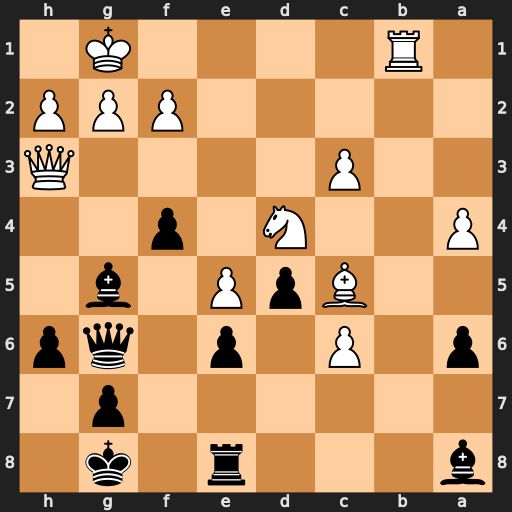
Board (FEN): b3r1k1/6p1/p1P1p1qp/2BpP1b1/P2N1p2/2P4Q/5PPP/1R4K1
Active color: b
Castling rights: -
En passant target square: -
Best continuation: Qxb1#